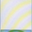
Piece: xx